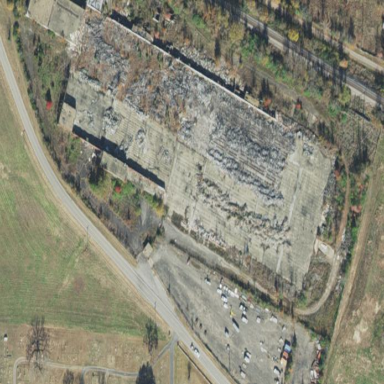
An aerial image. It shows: Historic factory.